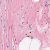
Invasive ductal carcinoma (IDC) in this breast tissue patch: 0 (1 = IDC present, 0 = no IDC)